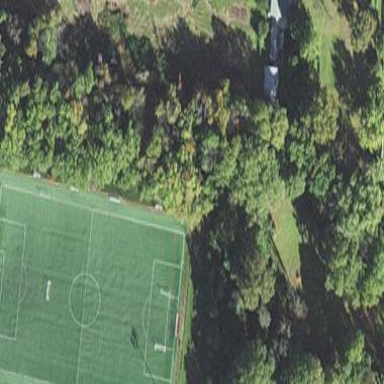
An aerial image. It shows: Soccer pitch designated for leisure and sports activities.